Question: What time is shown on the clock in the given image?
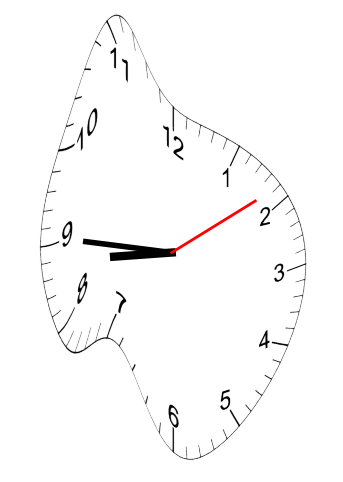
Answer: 08:45:09